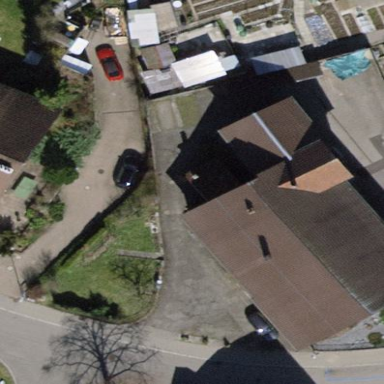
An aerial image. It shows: Detached building with gabled roof oriented along its length.